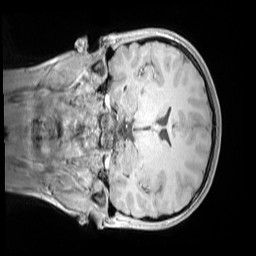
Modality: MP2RAGE
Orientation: coronal
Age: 10
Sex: female
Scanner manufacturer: siemens
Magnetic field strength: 3 T
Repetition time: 4 s
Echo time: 0.00303 s